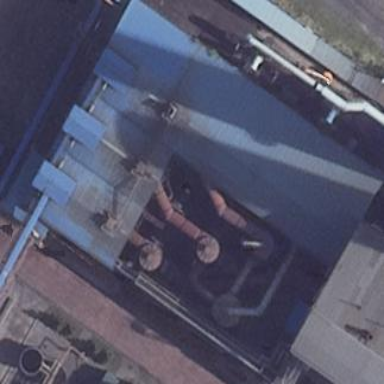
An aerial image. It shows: Industrial building.